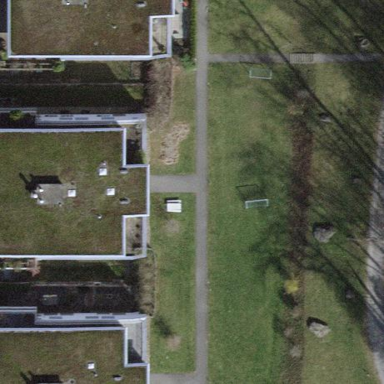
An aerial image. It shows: Building with apartments and flat roof.